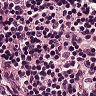
Metastatic tissue present: no